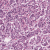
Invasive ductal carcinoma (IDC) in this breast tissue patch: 1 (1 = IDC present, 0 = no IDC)